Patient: sex M, age 69
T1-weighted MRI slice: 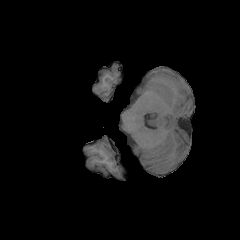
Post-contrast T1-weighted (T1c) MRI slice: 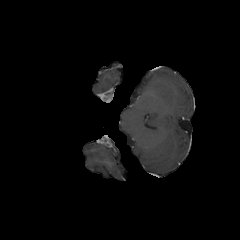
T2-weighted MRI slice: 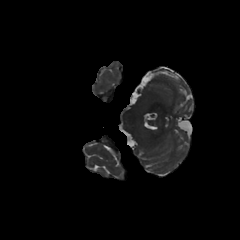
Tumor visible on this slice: no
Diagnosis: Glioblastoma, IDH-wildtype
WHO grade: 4